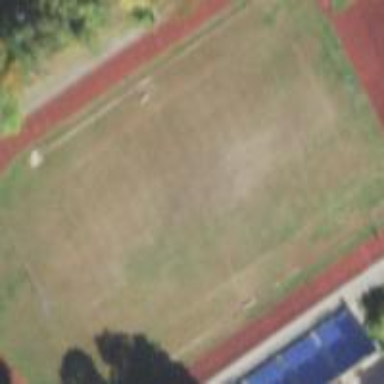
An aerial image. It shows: American football pitch on the ground.